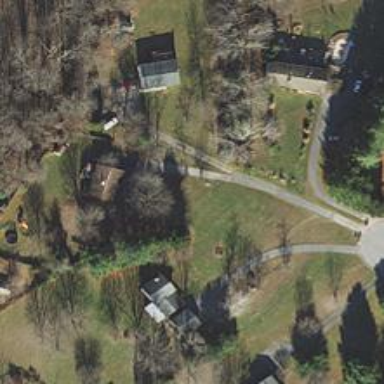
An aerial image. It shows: Driveway.